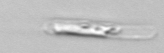
Label: Guinardia_striata